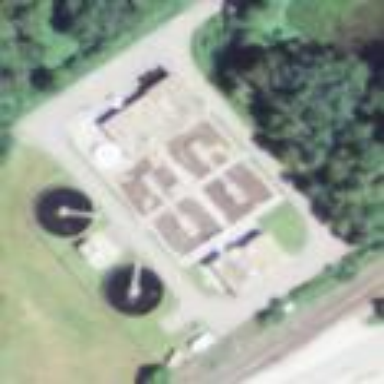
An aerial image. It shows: View of wastewater plant.